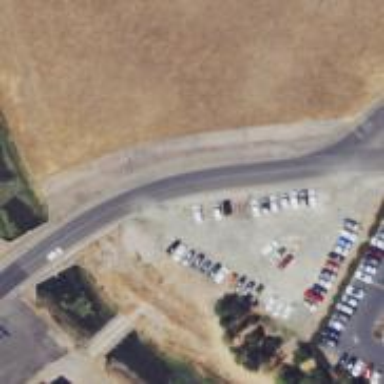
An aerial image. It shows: Unpaved parking area.